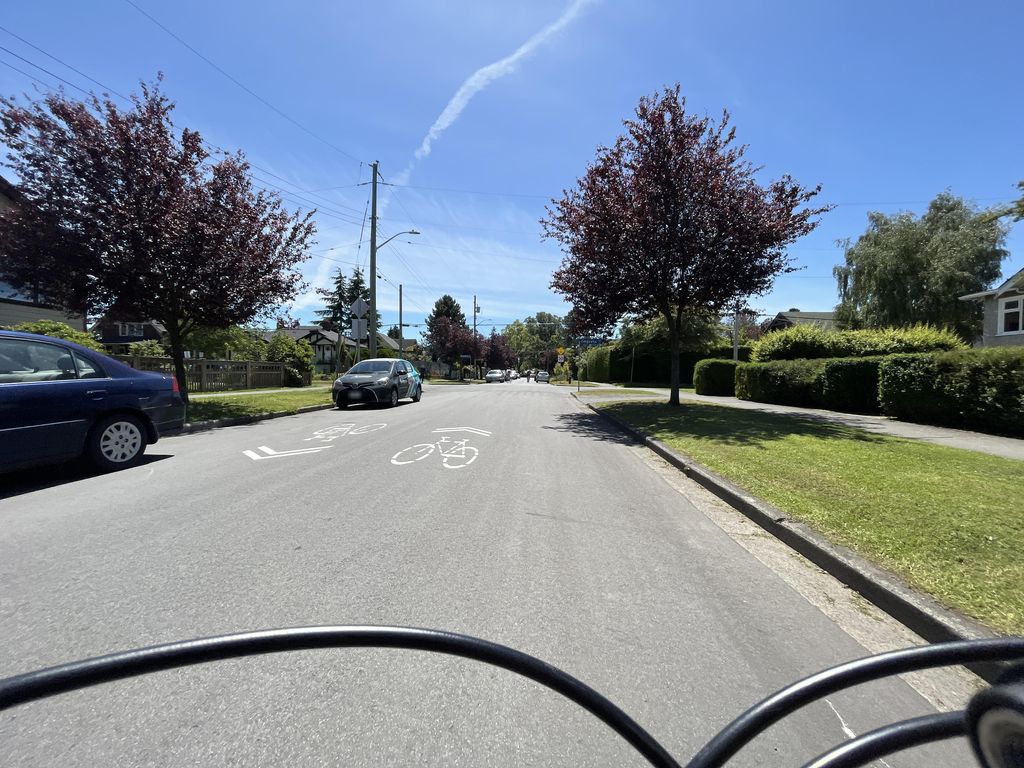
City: victoria